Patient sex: F
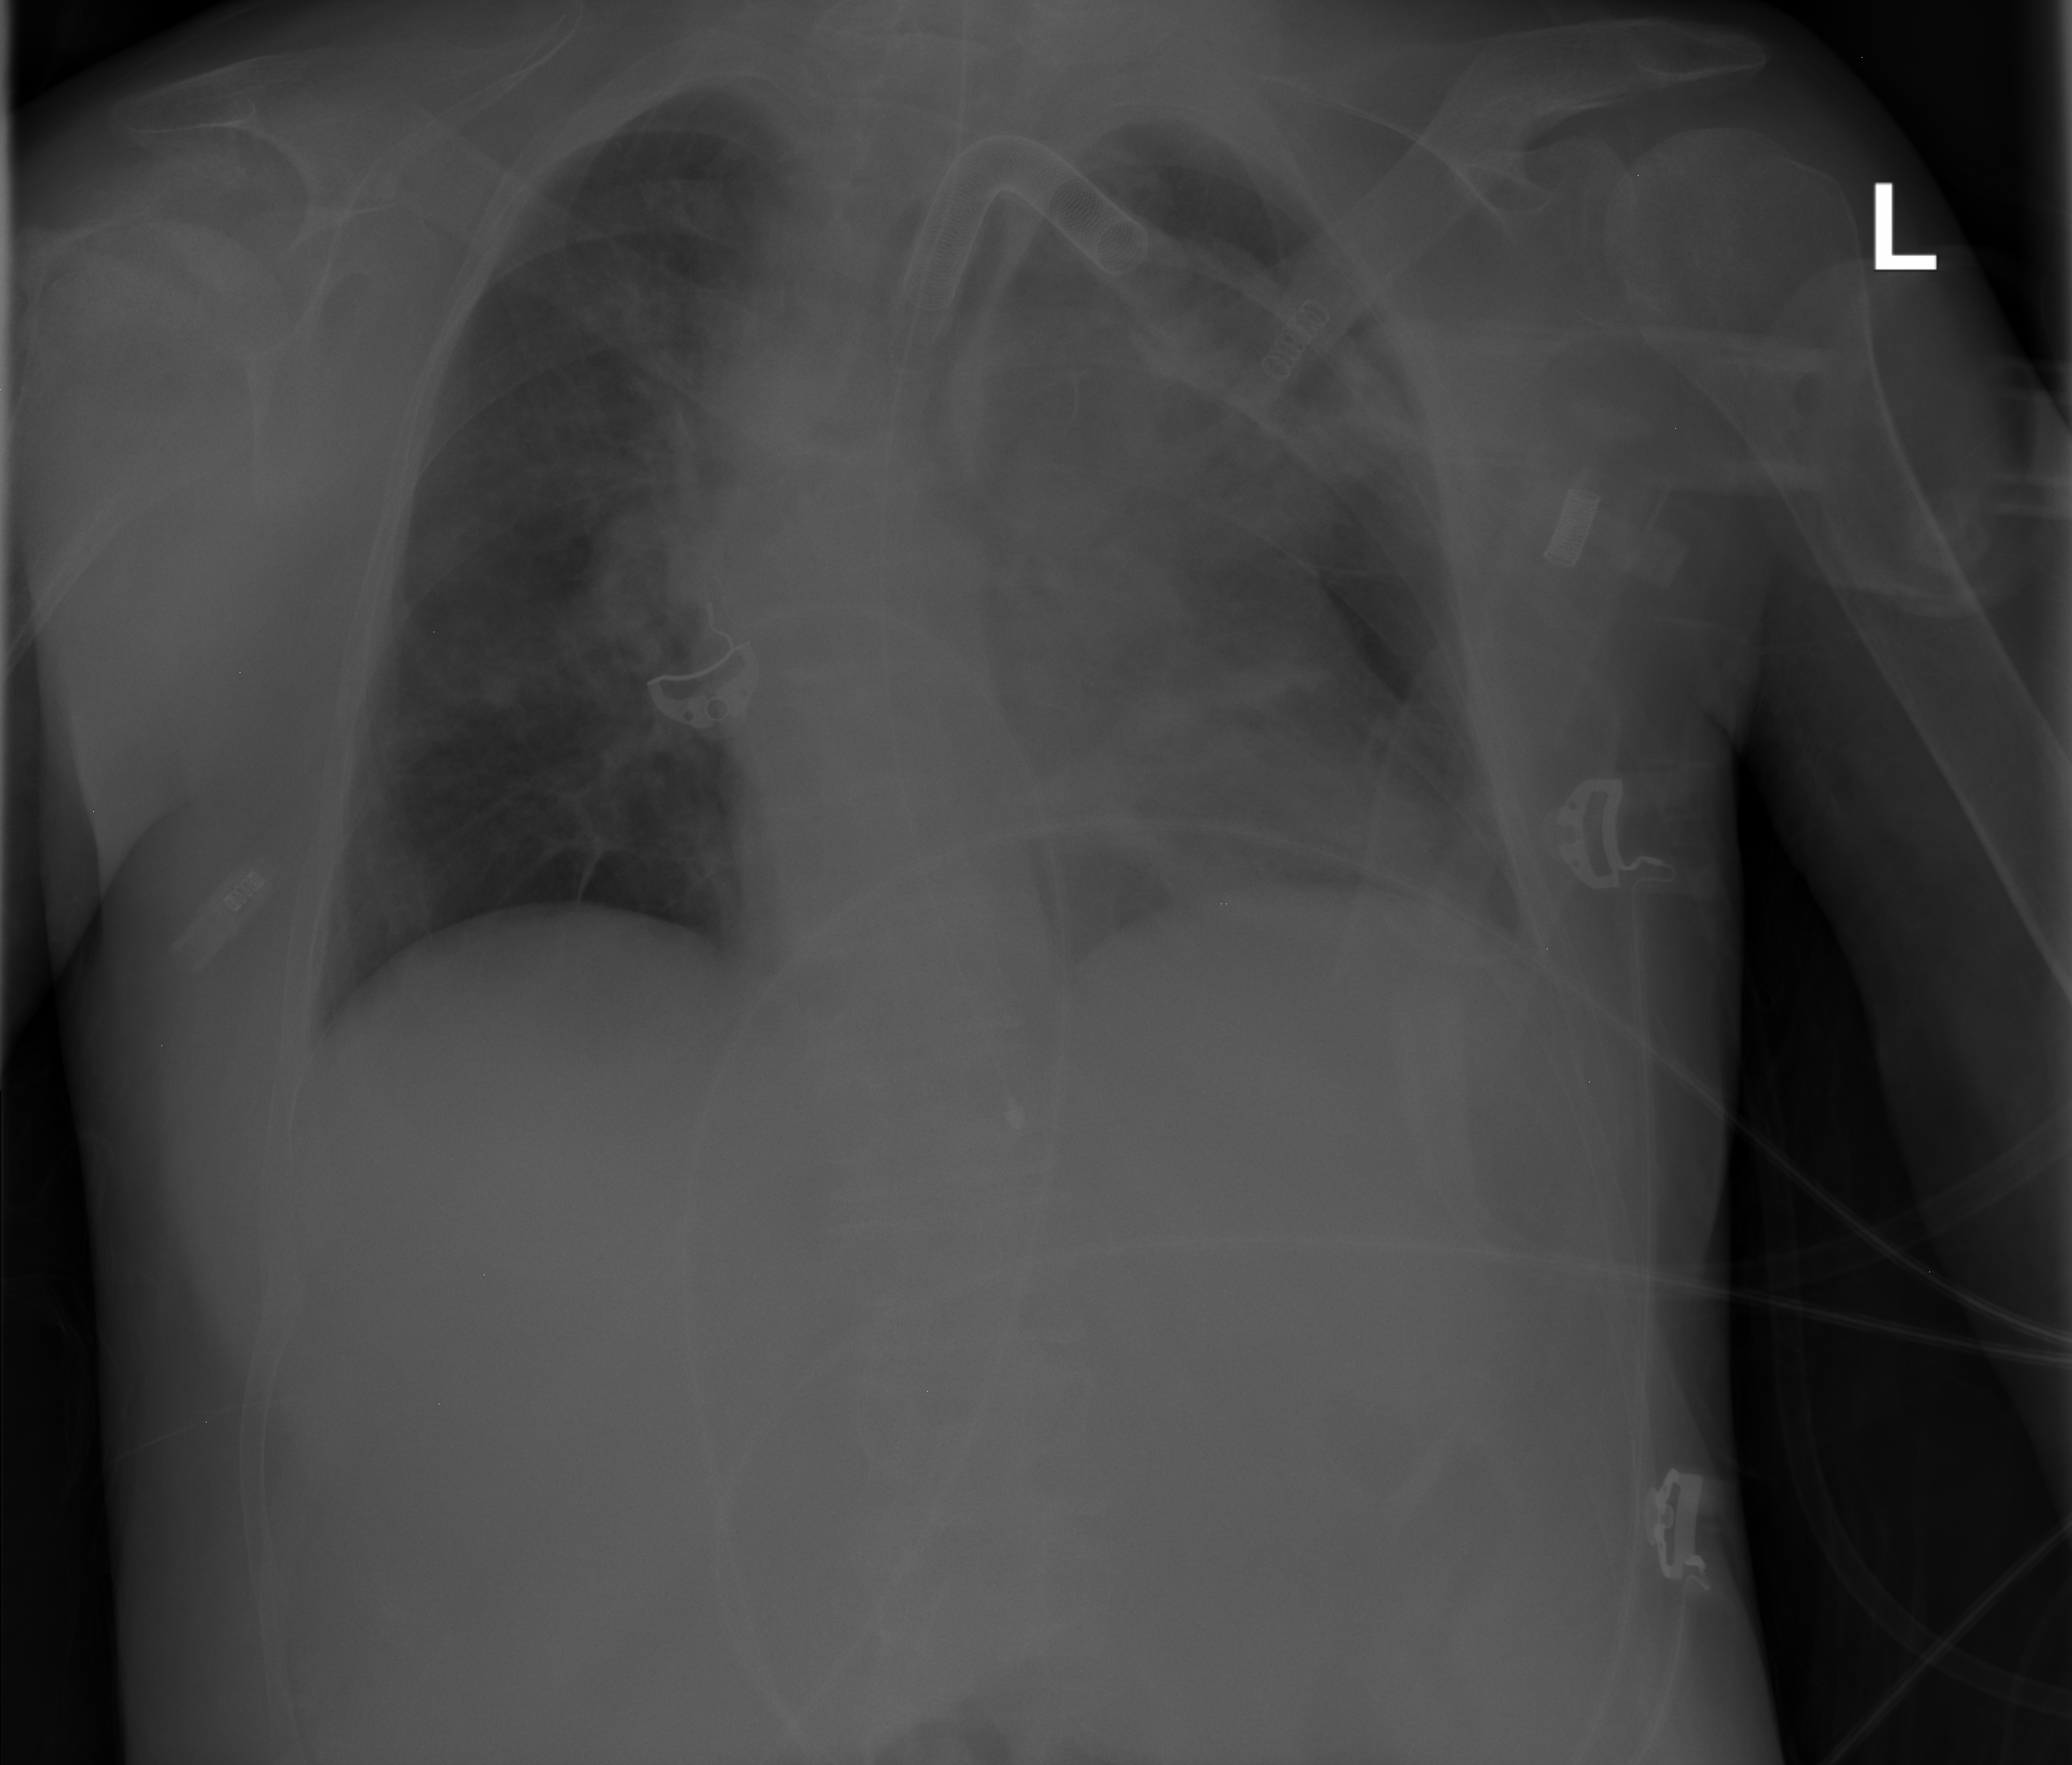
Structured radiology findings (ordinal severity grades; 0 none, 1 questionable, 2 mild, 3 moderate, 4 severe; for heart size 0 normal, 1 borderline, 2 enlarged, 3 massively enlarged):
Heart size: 2
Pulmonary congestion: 0
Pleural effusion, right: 0
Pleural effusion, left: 0
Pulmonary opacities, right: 2
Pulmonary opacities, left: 2
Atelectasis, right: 0
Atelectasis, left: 0